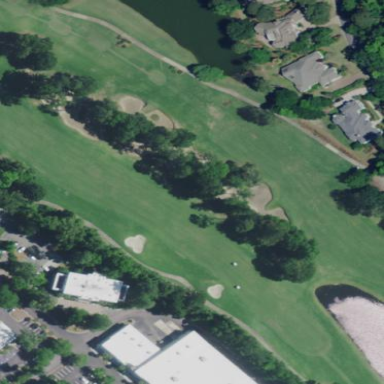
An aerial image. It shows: Sandy area is golf bunker.